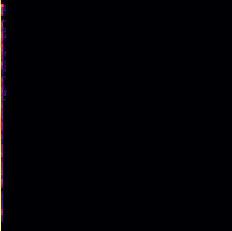
Sound class: Sea waves